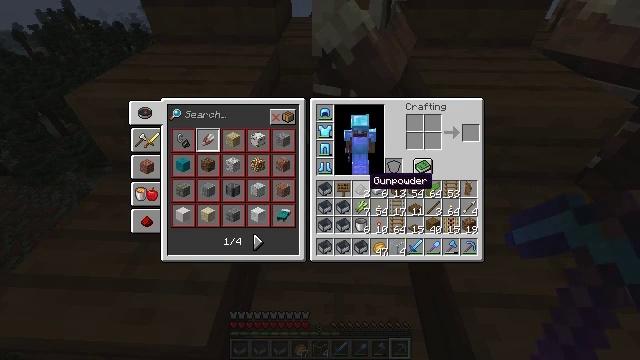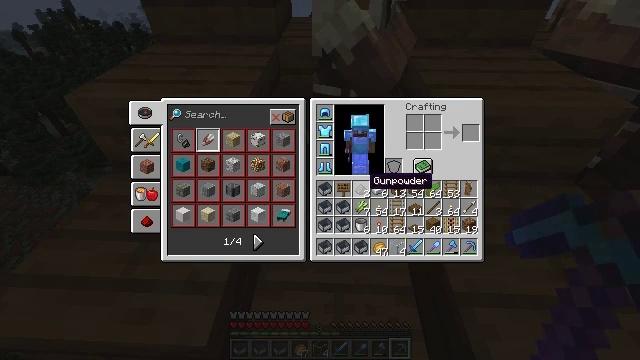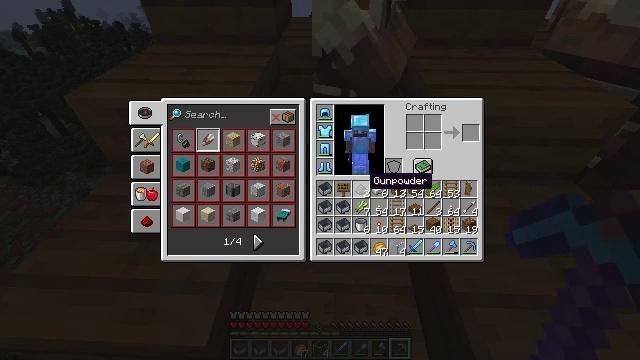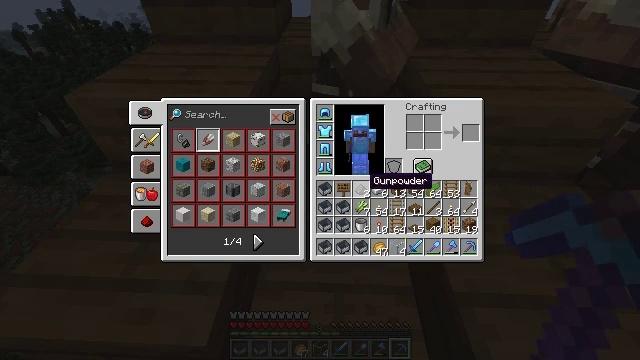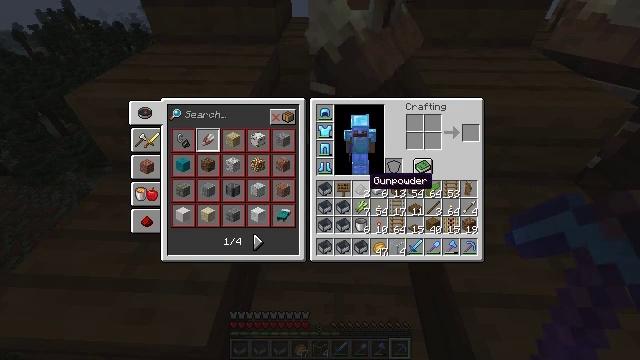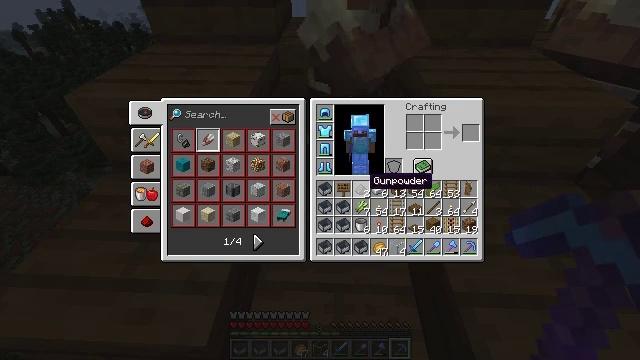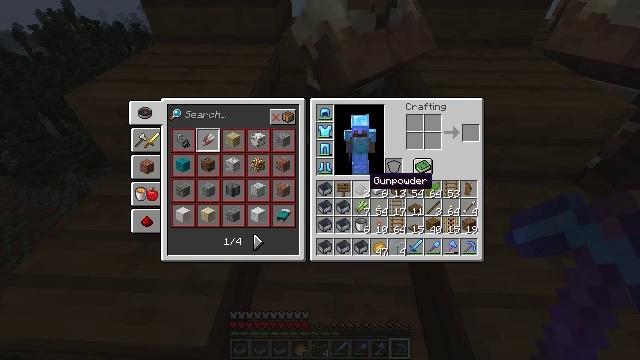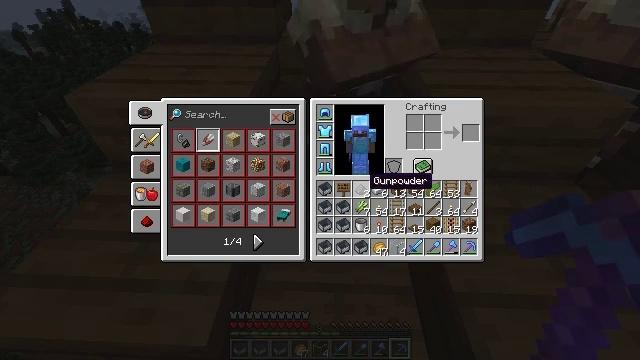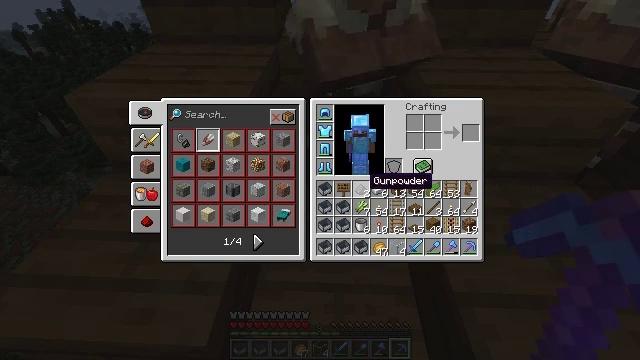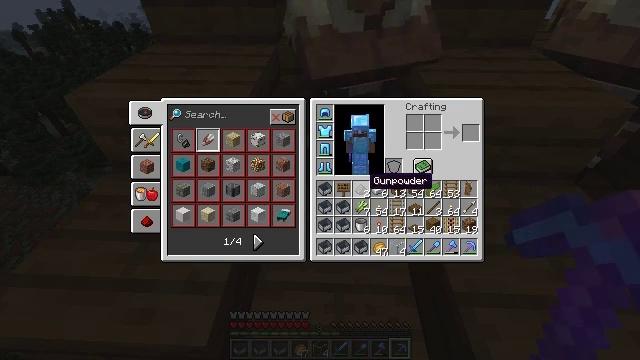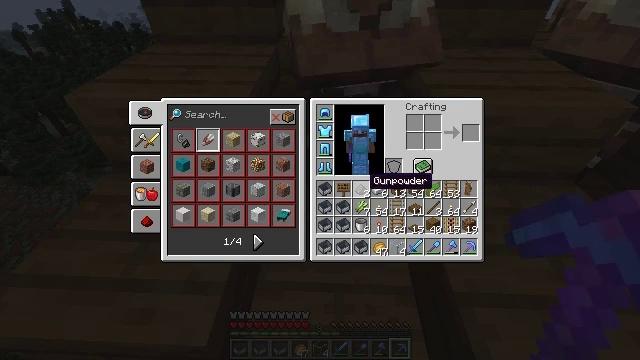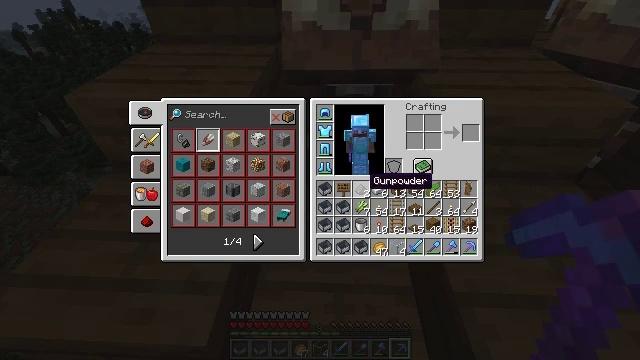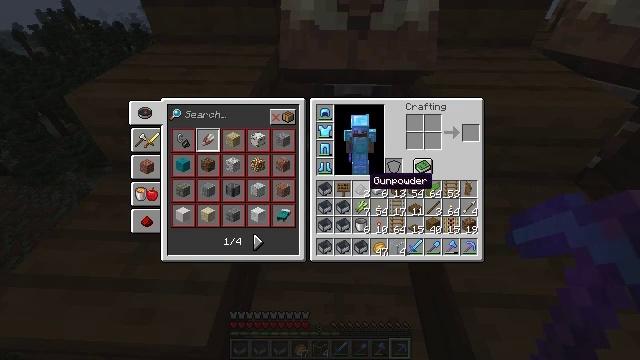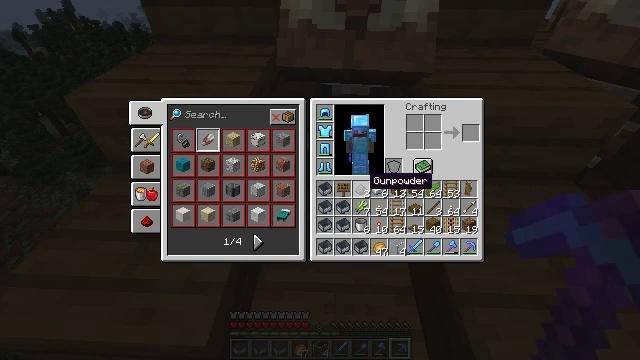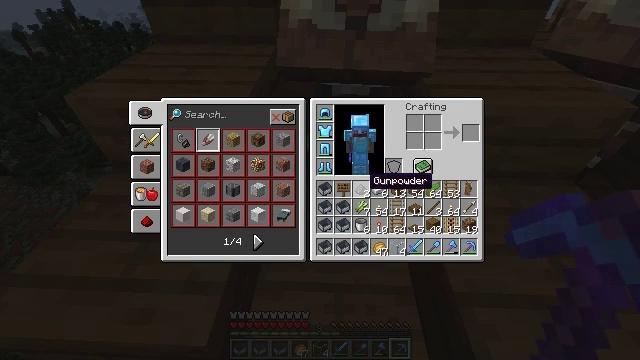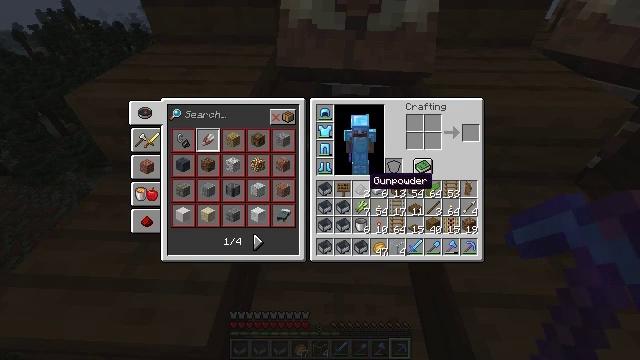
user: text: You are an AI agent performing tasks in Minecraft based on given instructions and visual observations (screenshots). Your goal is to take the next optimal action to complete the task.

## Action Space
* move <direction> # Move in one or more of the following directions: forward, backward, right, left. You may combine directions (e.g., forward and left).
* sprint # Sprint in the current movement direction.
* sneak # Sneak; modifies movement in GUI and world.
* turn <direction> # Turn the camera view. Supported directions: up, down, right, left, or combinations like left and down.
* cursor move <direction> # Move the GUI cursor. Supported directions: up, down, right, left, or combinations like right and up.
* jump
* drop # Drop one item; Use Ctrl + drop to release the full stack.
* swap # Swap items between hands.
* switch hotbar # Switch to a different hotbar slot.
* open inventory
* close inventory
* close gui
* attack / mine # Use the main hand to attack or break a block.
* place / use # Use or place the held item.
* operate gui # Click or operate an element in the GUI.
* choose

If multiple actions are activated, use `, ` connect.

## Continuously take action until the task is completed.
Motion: motion action
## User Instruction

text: Drop a spruce sign.
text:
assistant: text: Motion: no_op
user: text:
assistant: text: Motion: no_op
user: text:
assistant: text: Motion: no_op
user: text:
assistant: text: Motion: no_op
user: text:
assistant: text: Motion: no_op
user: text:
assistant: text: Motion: no_op
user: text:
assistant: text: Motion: no_op
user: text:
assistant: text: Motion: no_op
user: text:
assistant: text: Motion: no_op
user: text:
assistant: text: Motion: no_op
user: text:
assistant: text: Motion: no_op
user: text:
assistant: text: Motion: no_op
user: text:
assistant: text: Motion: no_op
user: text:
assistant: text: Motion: no_op
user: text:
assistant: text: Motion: no_op
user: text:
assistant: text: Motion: no_op
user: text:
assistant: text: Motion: no_op
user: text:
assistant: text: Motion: no_op
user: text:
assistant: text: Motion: no_op
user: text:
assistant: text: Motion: no_op
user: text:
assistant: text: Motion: cursor move left
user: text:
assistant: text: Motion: no_op
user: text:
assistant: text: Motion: no_op
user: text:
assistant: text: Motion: no_op
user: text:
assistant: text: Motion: no_op
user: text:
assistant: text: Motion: no_op
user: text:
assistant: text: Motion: no_op
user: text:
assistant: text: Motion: no_op
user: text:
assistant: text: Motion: no_op
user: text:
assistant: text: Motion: no_op